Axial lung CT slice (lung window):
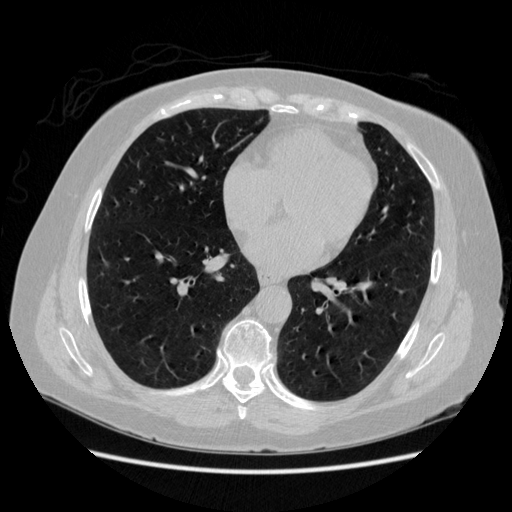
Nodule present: no